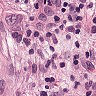
Metastatic tissue present: yes